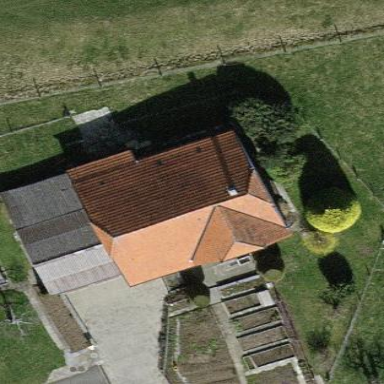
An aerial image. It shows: Detached building.